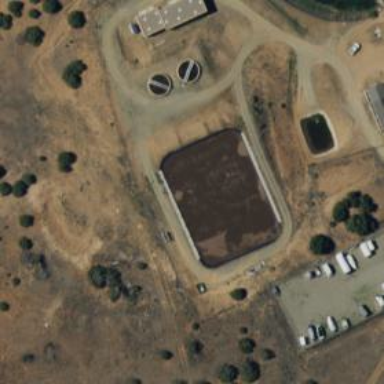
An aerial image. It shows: Image of wastewater.